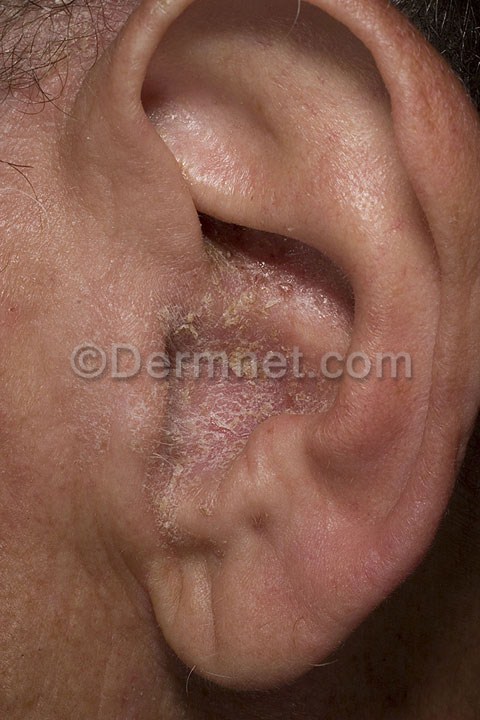
Disease: Psoriasis pictures Lichen Planus and related diseases